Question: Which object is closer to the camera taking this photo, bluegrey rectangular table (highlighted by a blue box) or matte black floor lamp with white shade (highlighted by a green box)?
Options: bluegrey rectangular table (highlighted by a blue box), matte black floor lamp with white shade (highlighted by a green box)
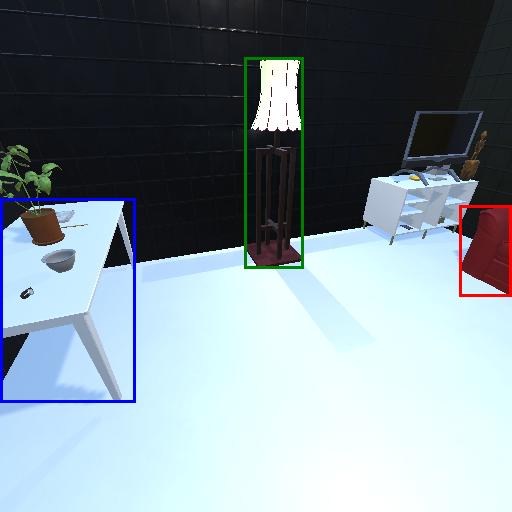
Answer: bluegrey rectangular table (highlighted by a blue box)